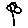
Label: flower